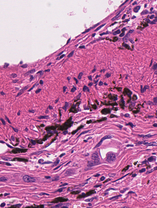
Tumor epithelial tissue: no
Tumor-associated stroma tissue: yes
Normal tissue: no